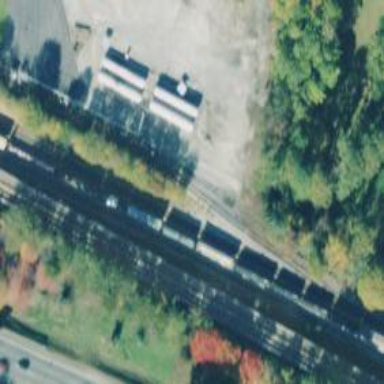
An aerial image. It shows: Loading rack for railways.